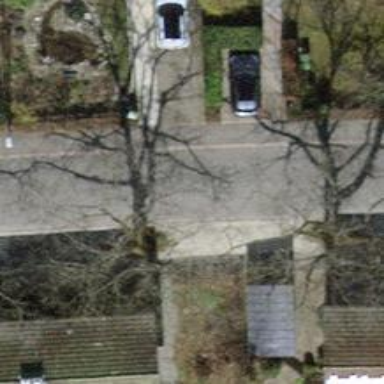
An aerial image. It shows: Avenue of deciduous broadleaved trees.